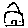
Label: house